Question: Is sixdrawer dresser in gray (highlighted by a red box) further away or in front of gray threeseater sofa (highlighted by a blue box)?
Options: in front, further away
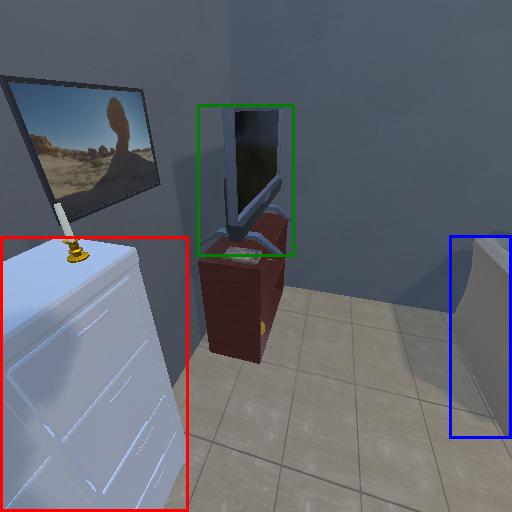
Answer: in front